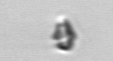
Label: Heterocapsa_rotundata